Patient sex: M
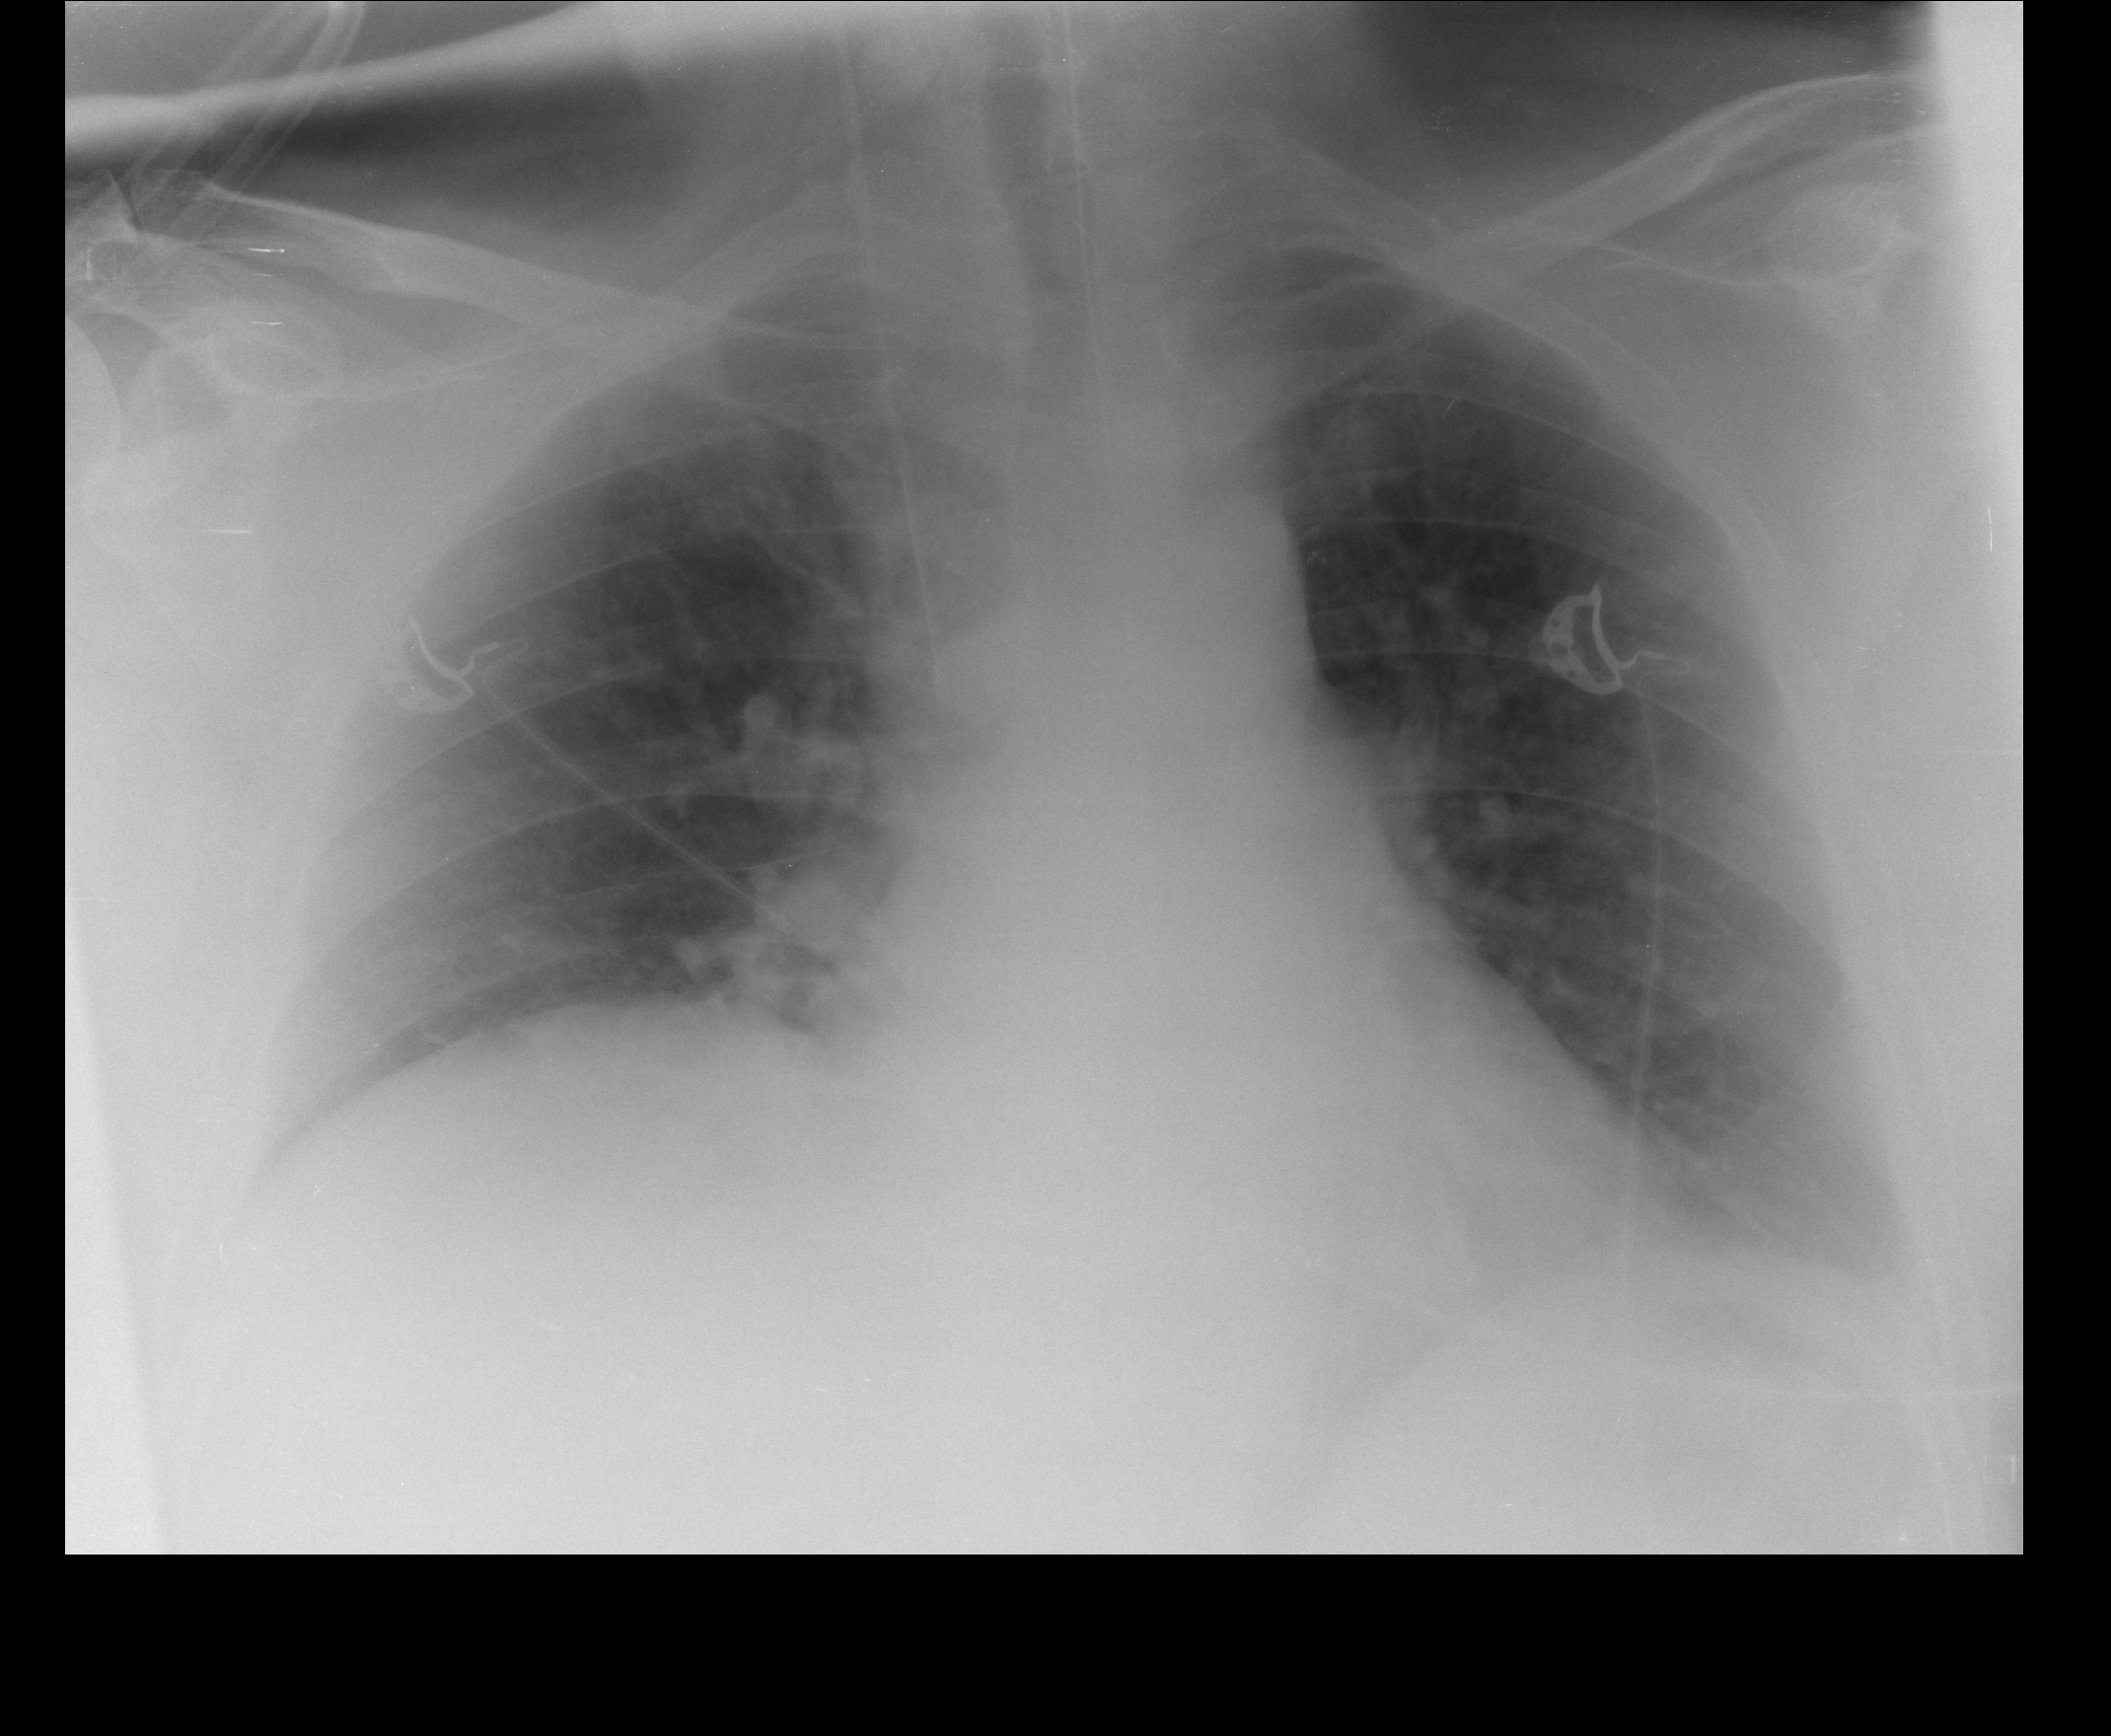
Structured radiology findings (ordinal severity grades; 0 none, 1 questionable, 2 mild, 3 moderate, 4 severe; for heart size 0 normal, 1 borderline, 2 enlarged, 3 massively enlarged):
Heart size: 1
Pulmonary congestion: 1
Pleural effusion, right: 0
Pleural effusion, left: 1
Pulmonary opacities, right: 0
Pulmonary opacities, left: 0
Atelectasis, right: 0
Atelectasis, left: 2